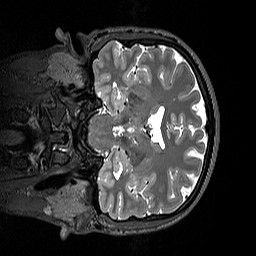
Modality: T2w
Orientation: coronal
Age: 24
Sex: male
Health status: healthy
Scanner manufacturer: siemens
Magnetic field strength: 3 T
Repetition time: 3.2 s
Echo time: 0.412 s